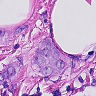
Metastatic tissue present: yes